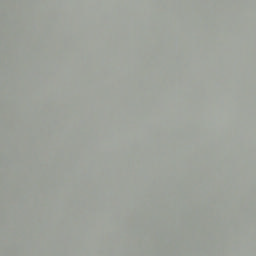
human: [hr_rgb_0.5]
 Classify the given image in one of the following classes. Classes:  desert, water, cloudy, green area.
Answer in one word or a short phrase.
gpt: cloudy